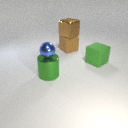
large green metal cylinder below small blue metal sphere